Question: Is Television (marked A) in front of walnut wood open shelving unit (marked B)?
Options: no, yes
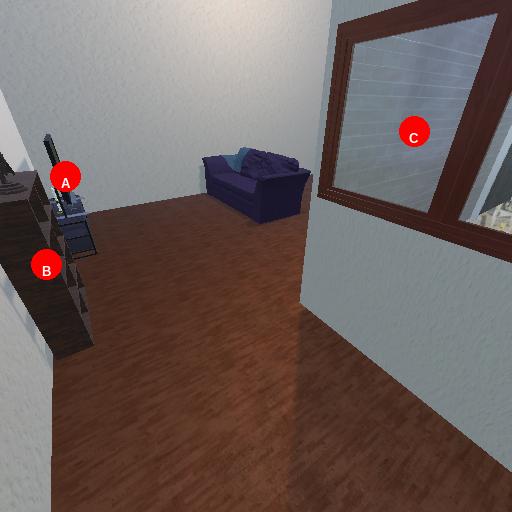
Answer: no